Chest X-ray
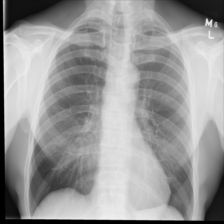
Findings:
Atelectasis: negative
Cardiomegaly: negative
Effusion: negative
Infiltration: negative
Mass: negative
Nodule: negative
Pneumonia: negative
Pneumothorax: negative
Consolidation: negative
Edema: negative
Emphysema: negative
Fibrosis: negative
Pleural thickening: negative
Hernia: negative